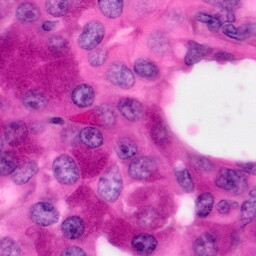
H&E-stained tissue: Pancreatic